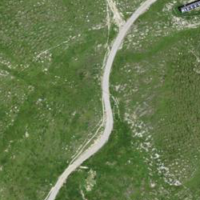
EUNIS habitat code: 26
Species observed at this site:
Silene acaulis
Viola calcarata